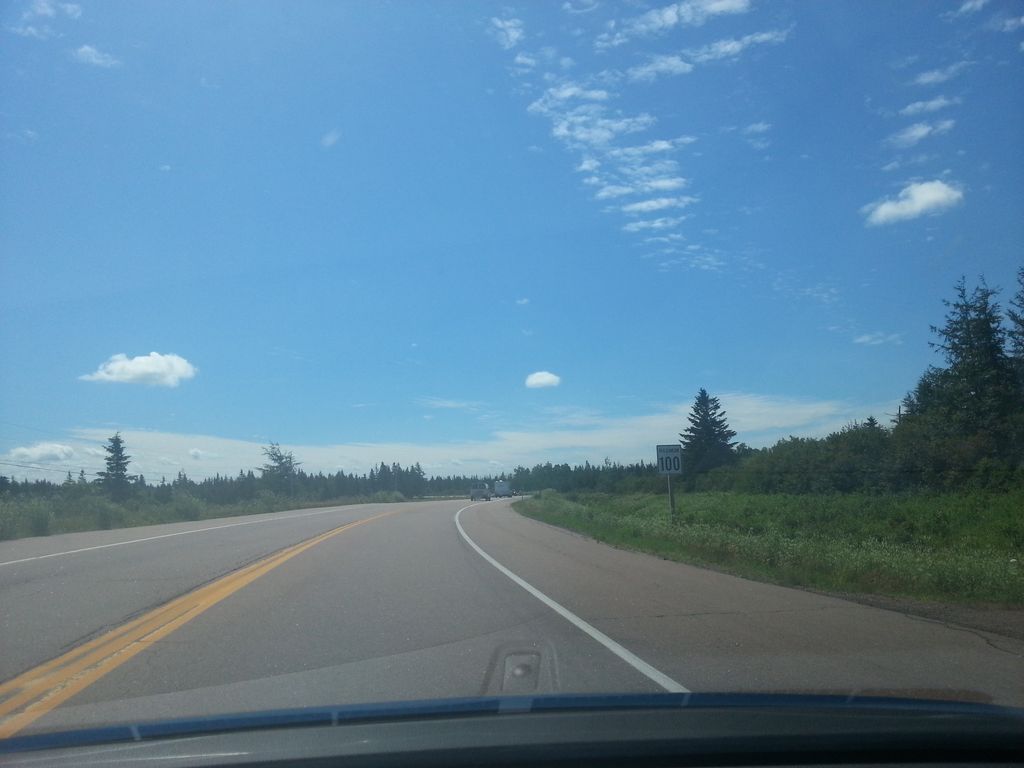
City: charlottetown